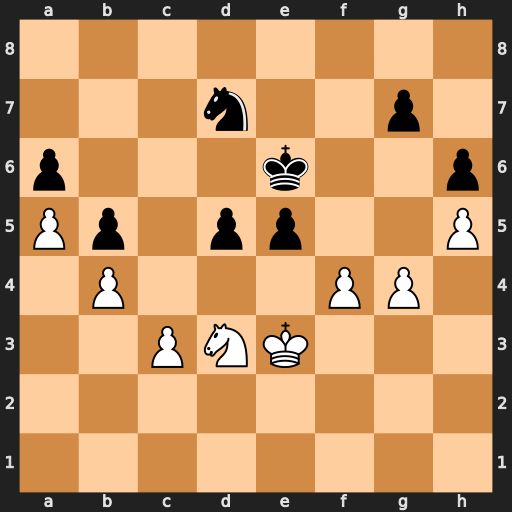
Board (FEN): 8/3n2p1/p3k2p/Pp1pp2P/1P3PP1/2PNK3/8/8
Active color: w
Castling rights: -
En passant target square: -
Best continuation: fxe5 Nxe5 Nc5+ Kd6 Kf4 d4 cxd4